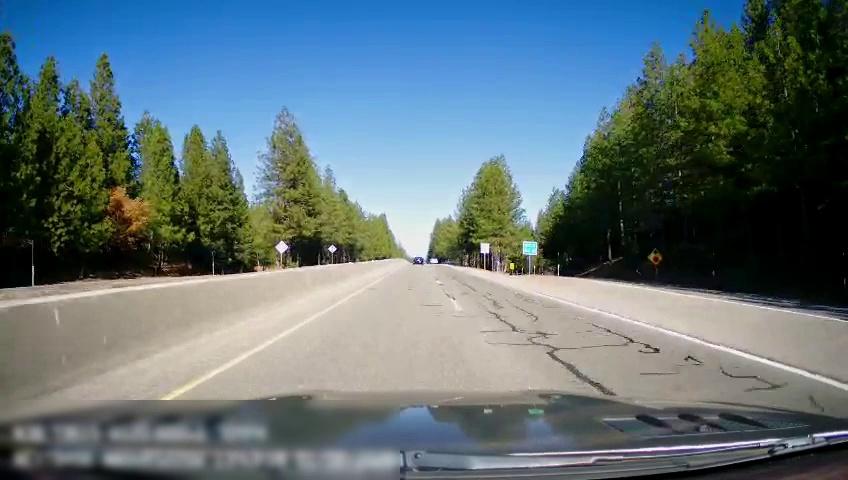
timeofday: Day
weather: Sunny
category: Drivable Space
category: Drivable Space
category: Vehicles | Car
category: Lanes | Alternate Lane
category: Lanes | Current Lane
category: Lanes | Alternate Lane
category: Lanes | Alternate Lane
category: Lanes | Alternate Lane
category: Traffic | Signs
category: Traffic | Signs
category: Traffic | Signs